Interaction volume radius: 5 \u00c5
Interaction volume height: 15 \u00c5
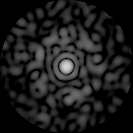
Disorder parameter: 0.8743